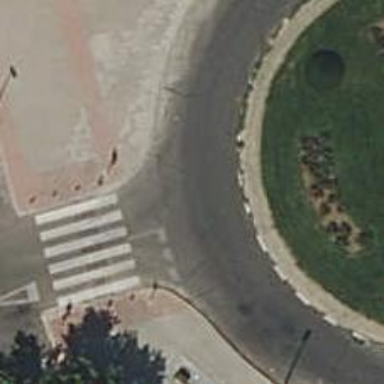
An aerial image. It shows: Residential road with asphalt surface leading up to roundabout.